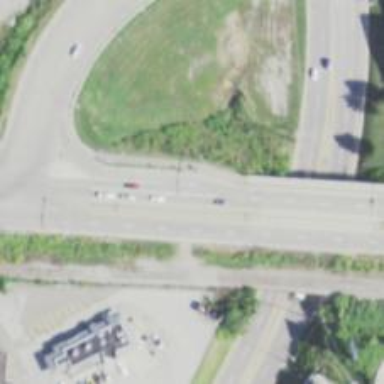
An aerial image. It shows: Expressway with asphalt surface classified as trunk highway.